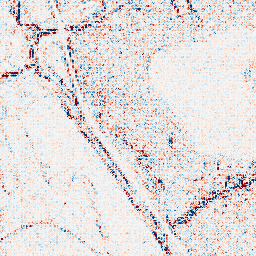
Category: wavelet
Decomposition family: wavelet_reverse_biorthogonal
Decomposition parameters: wavelet: rbio1.3
level: 1
Upsampling method: linear_exact
Upsampling parameters: scale: 8
Upsampling scale: 8